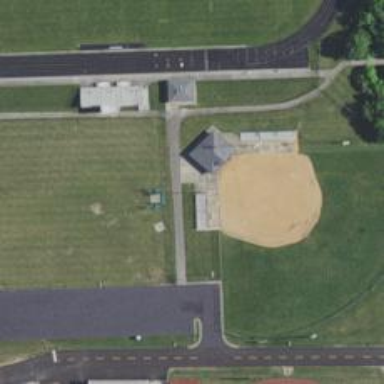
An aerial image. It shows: Baseball pitch for leisure land activities.